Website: walmart
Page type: account-selection
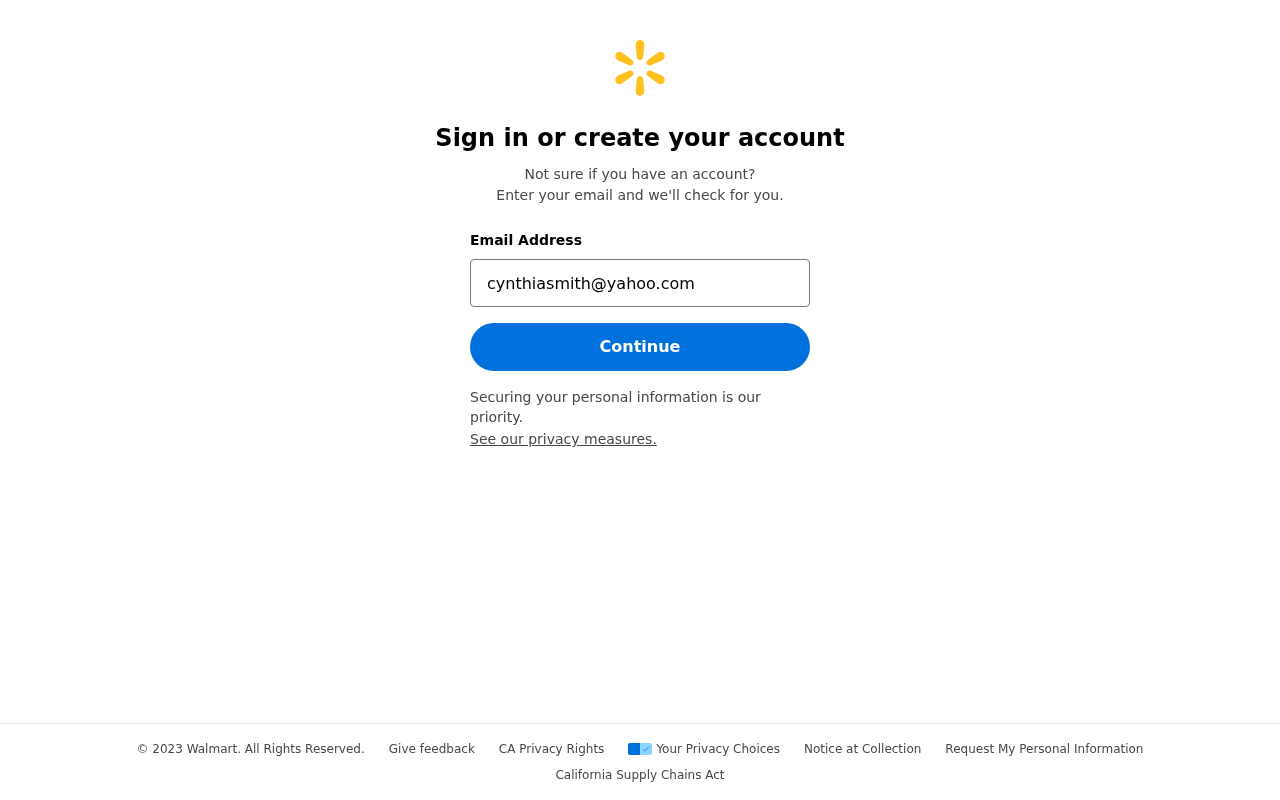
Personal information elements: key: PII_EMAIL
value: cynthiasmith@yahoo.com